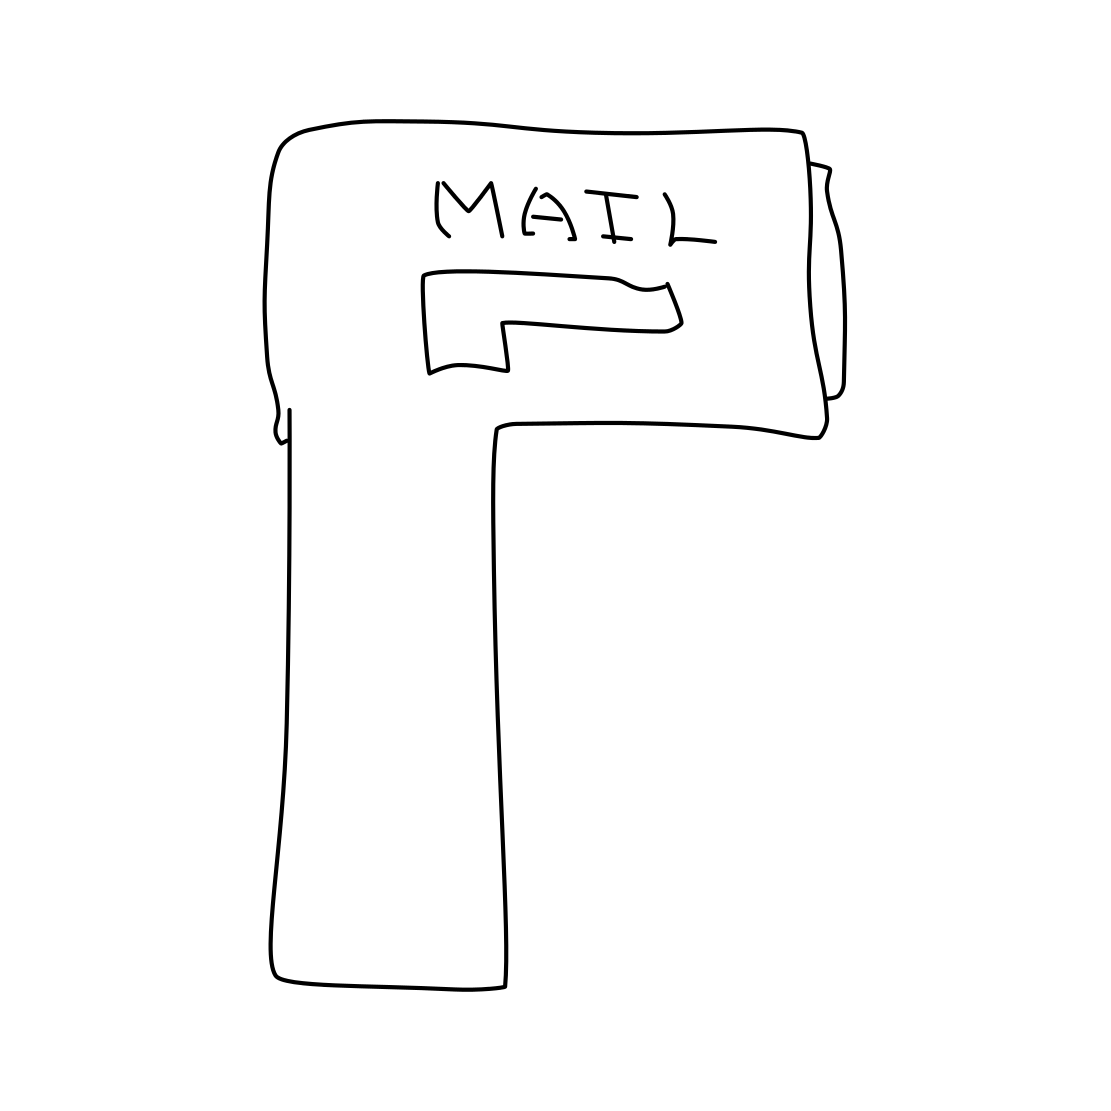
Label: mailbox